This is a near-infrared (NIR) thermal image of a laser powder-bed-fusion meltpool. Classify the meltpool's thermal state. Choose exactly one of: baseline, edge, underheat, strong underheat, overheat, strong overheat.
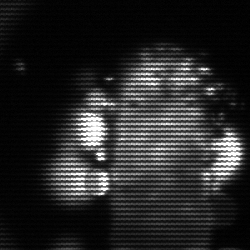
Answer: strong underheat